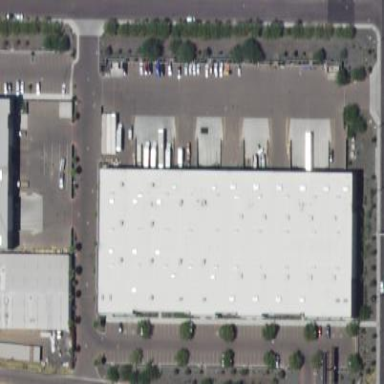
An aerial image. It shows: Commercial building.